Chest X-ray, AP view. Patient: 34 years old, sex F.
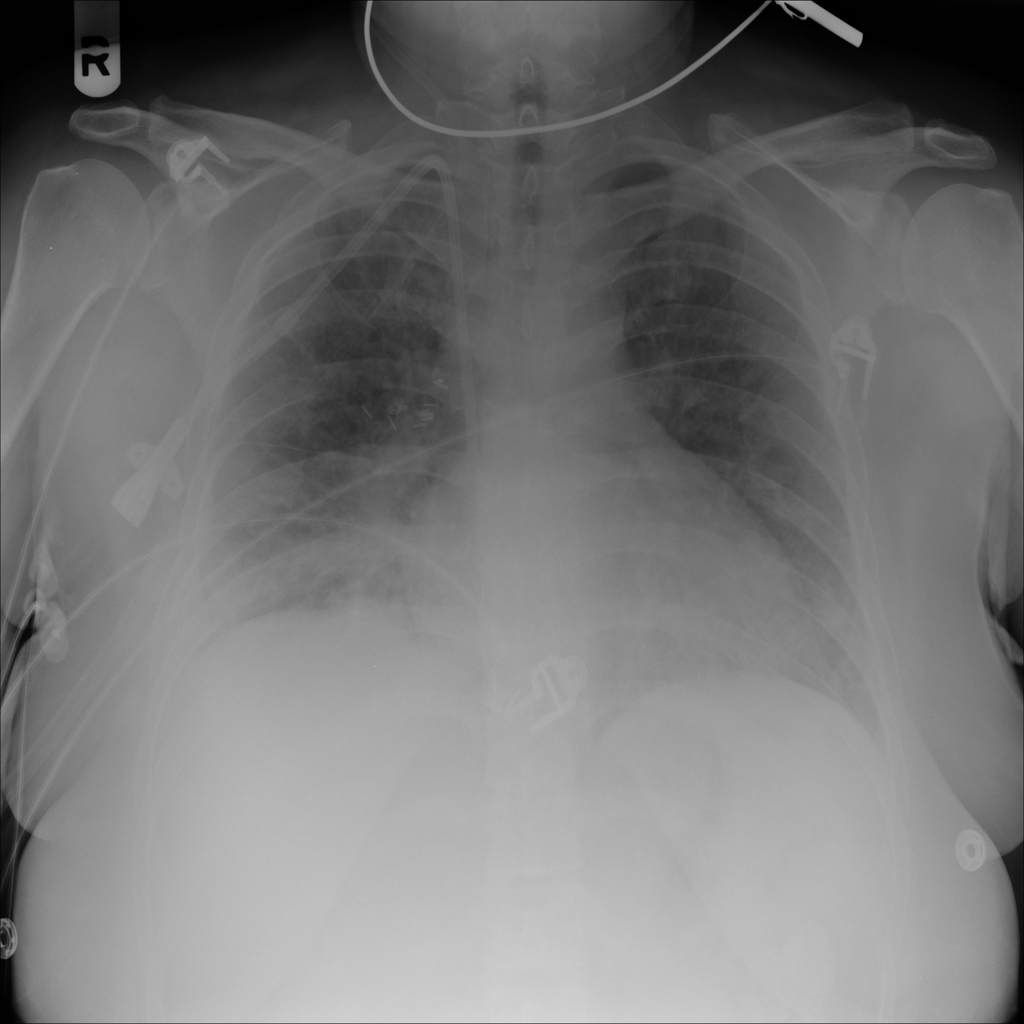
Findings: Infiltration